Field crop: tomato
Growth stage: 1
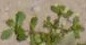
Species: portulaca